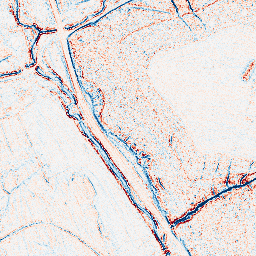
Category: edge_preserving
Decomposition family: bilateral
Decomposition parameters: d: 5
sigma_color: 25
sigma_space: 100
Upsampling method: sinc_hamming
Upsampling parameters: scale: 4
kernel_size: 16
Upsampling scale: 4